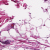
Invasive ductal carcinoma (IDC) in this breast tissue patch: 0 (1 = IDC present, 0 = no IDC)